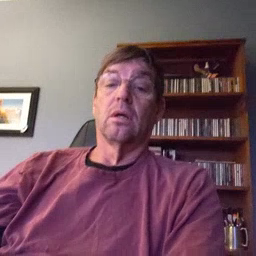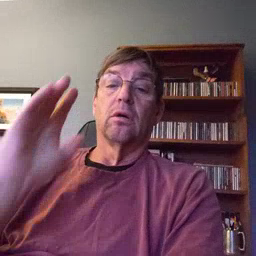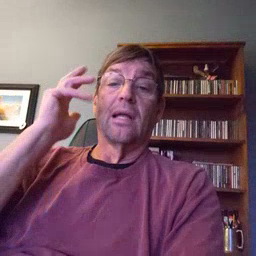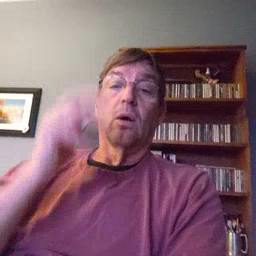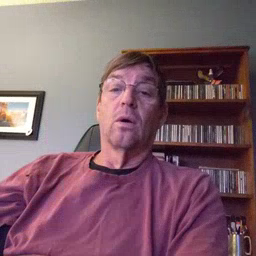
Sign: radio